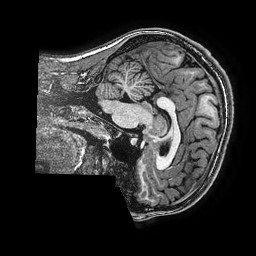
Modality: T1w
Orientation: sagittal
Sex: male
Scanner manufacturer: ge
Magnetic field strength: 3 T
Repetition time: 0.0077 s
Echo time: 0.003436 s